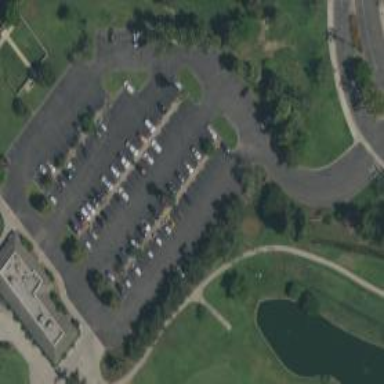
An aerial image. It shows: Parking area with surface.